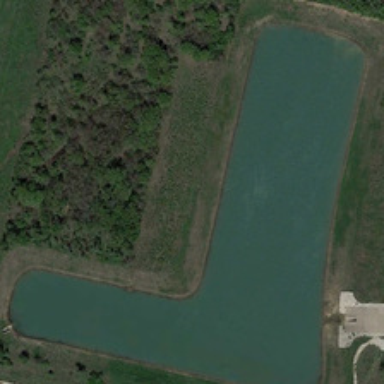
Many green trees and meadows are around a pond .